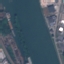
Land use / land cover: River